高一 · 立体几何学
如图所示, 在正方体 $A B C D-A_{1} B_{1} C_{1} D_{1}$ 中, $E$ 为 $D D_{1}$ 的中点, 则 $B D_{1}$ 与过点 $A, E, C$ 的平面的位置关系是 \$ \qquad \$

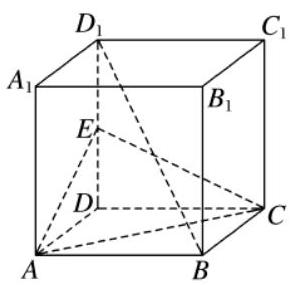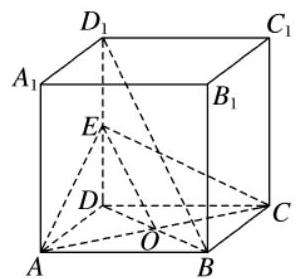
答案: 平行
解析: , 连接 $B D$, 与 $A C$ 交于点 $O$, 连接 $O E$.

$\because O E$ 为 $\triangle B D D_{1}$ 的中位线, $\therefore B D_{1} / / O E$.

又 $B D_{1} \varangle$ 平面 $A E C, O E \subset$ 平面 $A E C$ ，

$\therefore B D_{1} / /$ 平面 $A E C$.